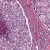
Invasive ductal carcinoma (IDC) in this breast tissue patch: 1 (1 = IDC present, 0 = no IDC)